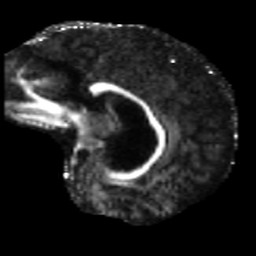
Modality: FA
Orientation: sagittal
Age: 63
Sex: female
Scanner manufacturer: siemens
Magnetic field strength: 3 T
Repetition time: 5.47 s
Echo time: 0.0854 s